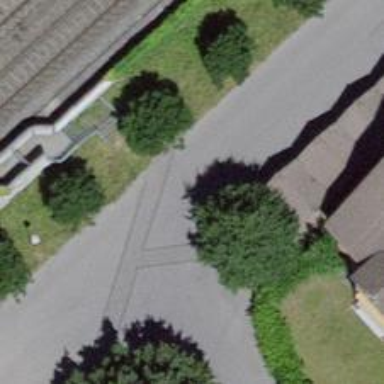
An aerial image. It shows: Bollard barrier.